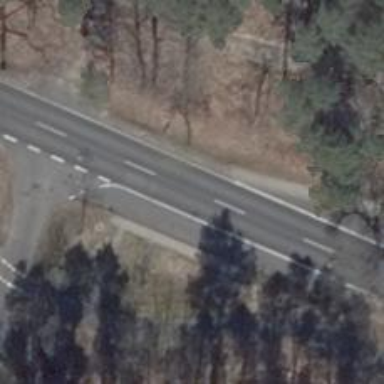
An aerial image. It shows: Asphalt road classified as primary highway.